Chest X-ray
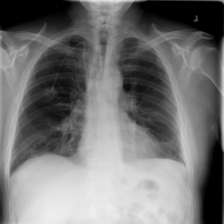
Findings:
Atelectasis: negative
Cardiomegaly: negative
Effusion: negative
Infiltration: positive
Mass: negative
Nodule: negative
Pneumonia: negative
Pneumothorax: negative
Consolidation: negative
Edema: negative
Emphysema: negative
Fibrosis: negative
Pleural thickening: negative
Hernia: negative